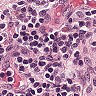
Metastatic tissue present: no